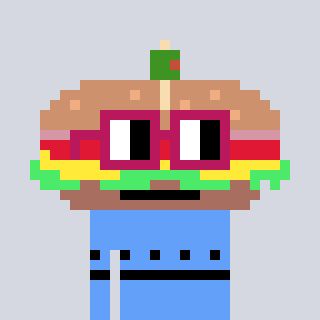
a pixel art character with square dark red glasses, a sandwich-shaped head and a blue-colored body on a cool background